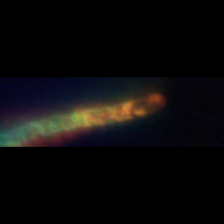
Taxon: Chaetoceros
Group: Diatoms